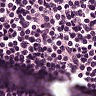
Metastatic tissue present: no